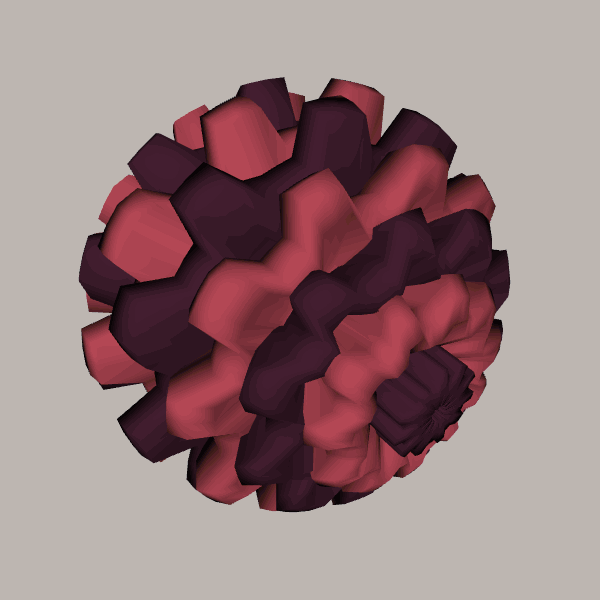
Background: light